Question: I want to implement Jira like auto complete behavior for one of my pet project.
Check following screenshot.

I have searched hard for any existing plugin that could able to deliver it but couldn't find anyone.
I have tried following things (<URL>:
- 'textarea''input'- 'keyPress''textarea'- '@''input''jQuery#autocomplete'
HTML:
'''
<div class='span12'>
<textarea id='comments' class='span12'></textarea>
<input id='users' class='span12 hide' />
</div>
'''
Script:
'''
$(function() {
var users = [
"Ram",
"Ramesh",
"Rakesh",
"Rahul",
"Abhi",
"Karan"
];
$('#comments').on('keypress', function(e){
if(e.keyCode === 64) {
$( "#users" ).removeClass('hide');
$( "#users" ).autocomplete({
source: users
});
}
});
});
'''
My questions are:
- '@text''text'- 'textarea'
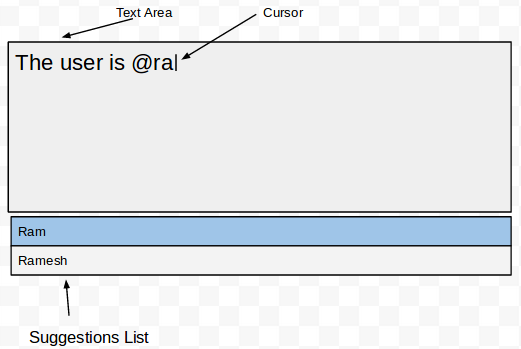
Answer: Following are the three JavaScript plugins I found which serves the purpose I am looking for:
- <URL>